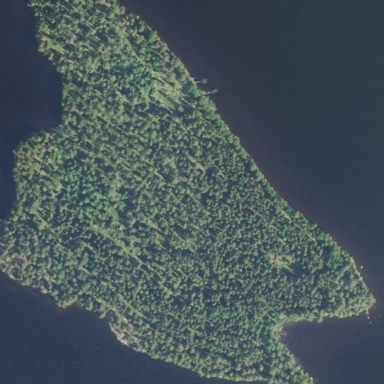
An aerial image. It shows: Islet surrounded by woodland.